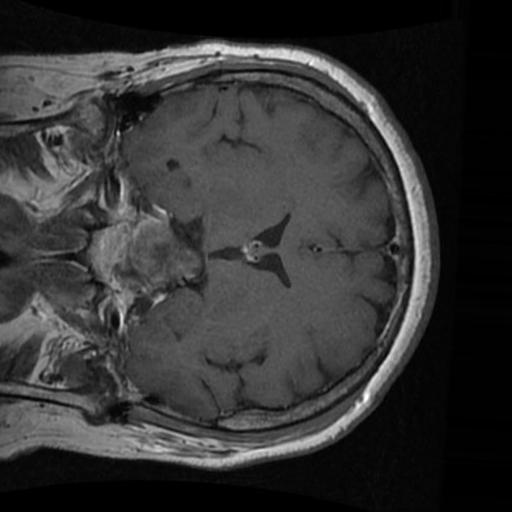
Label: brain_tumor